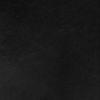
Atmospheric dust classification: dusty